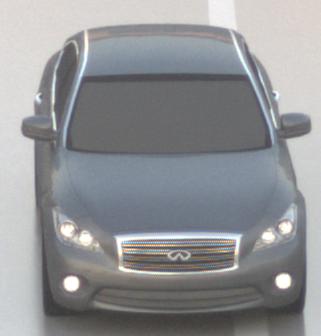
Make: Infiniti
Model: M 37
Detailed model: M (Y51)
Model produced from: 2010/10
Model produced until: 2013/11
Doors: 4
Color: gray
Road condition: wet road
Daytime: sunrise or sunset
Contrast: low contrast